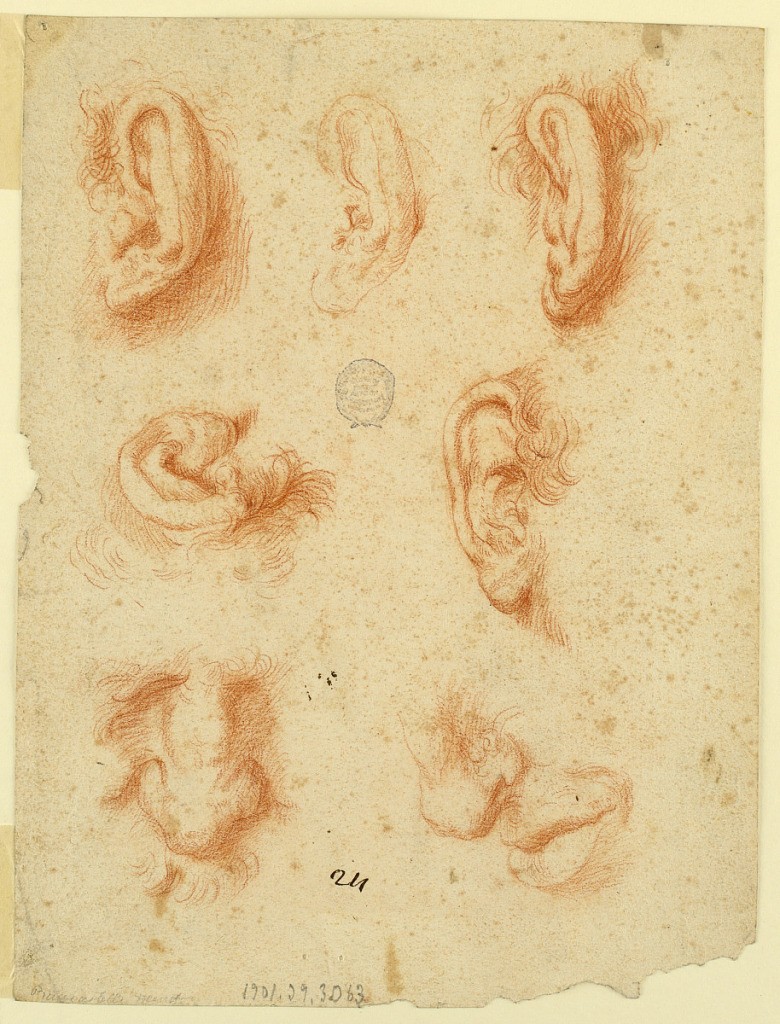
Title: Studies of five ears, noses and a mouth
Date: mid-16th century
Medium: Red crayon on light brown paper
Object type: Drawing
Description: Vertical rectangle; A) Top row: studies of three left ears, the central one being unfinished. Central row, at left: study of the upper left part of a right ear; at right, study of a right ear. Bottom row: at left, study of a man's nose viewed from the front; at right, a study of the lower part of the nose and mouth of a man, turned toward right, shown in profile.